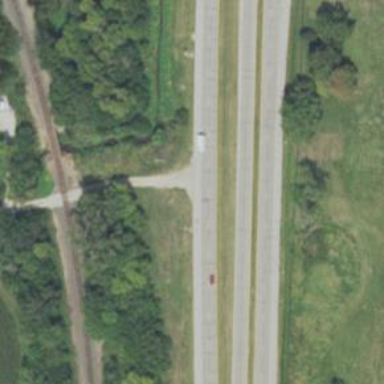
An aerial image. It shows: Primary highway.